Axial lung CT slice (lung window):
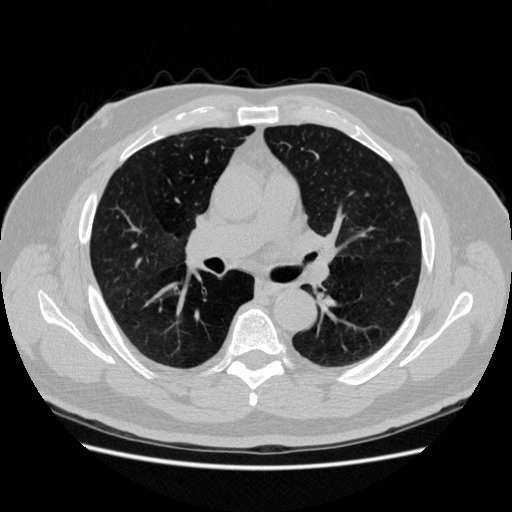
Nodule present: yes
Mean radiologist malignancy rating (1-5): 2